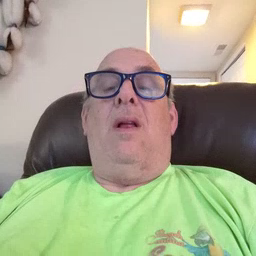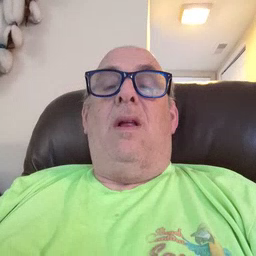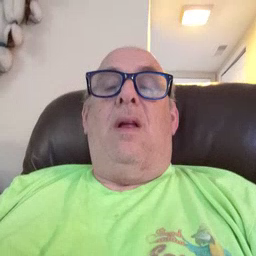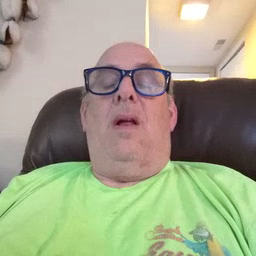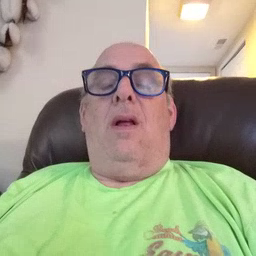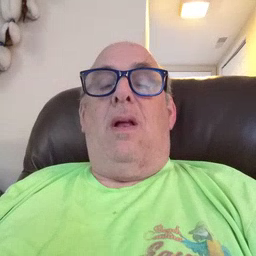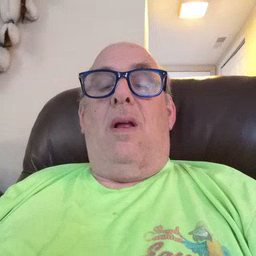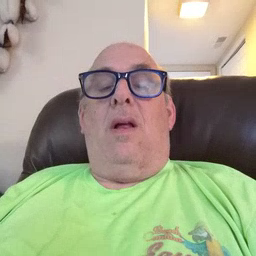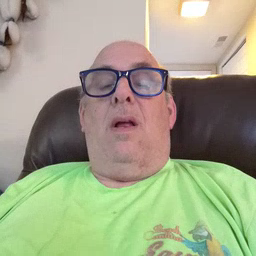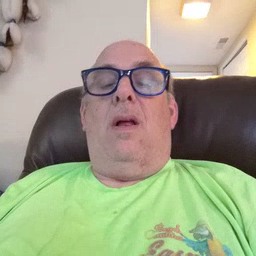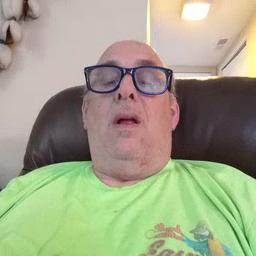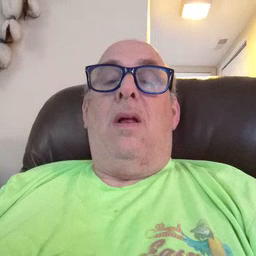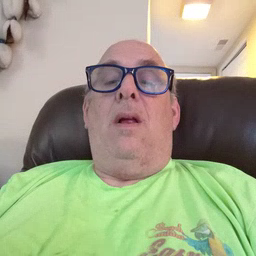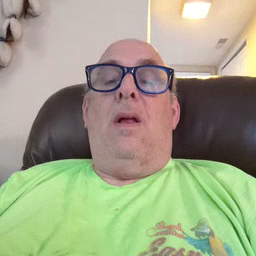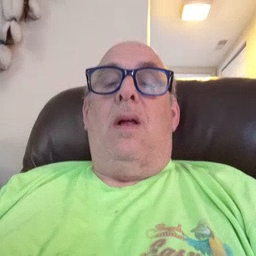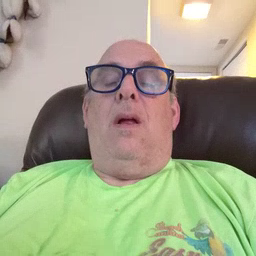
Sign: find